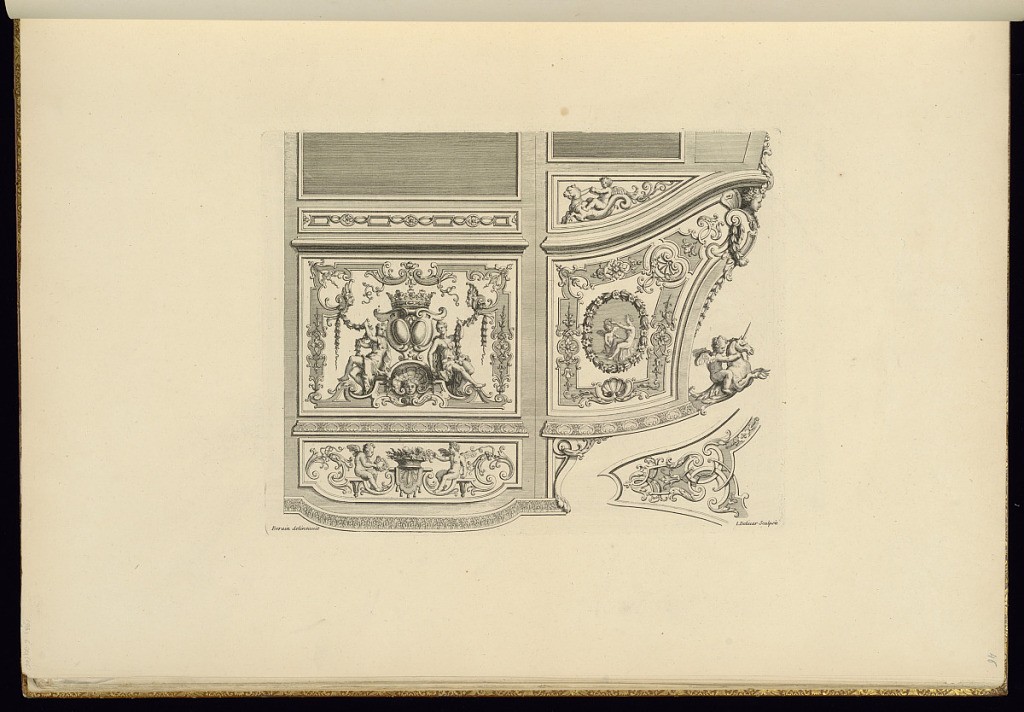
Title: Ornament Designs for a Coach
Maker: Jean Berain, the elder, French, 1640-1711
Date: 1711
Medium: Engraving on laid paper
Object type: Bound print
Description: Ornament designs for a coach with panels featuring strapwork, seated figures, seated putti, medallions of mythological motif, and putti riding grotesque panthers and unicorns. The plate is signed.